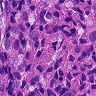
Metastatic tissue present: yes